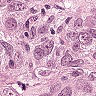
Metastatic tissue present: yes